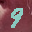
Label: 9